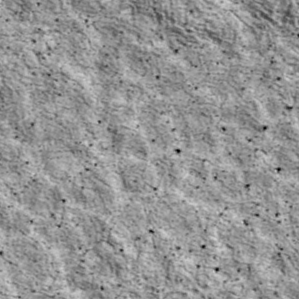
Label: non_frost